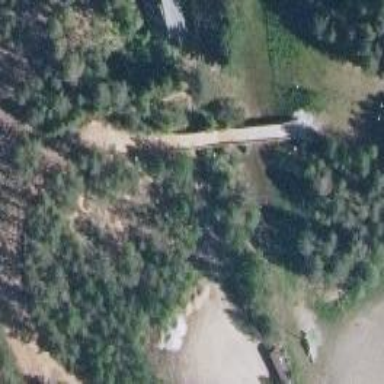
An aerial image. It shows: Track road leading to bridge designed for nordic skiing. The bridge features grooming for both classic and skating techniques.